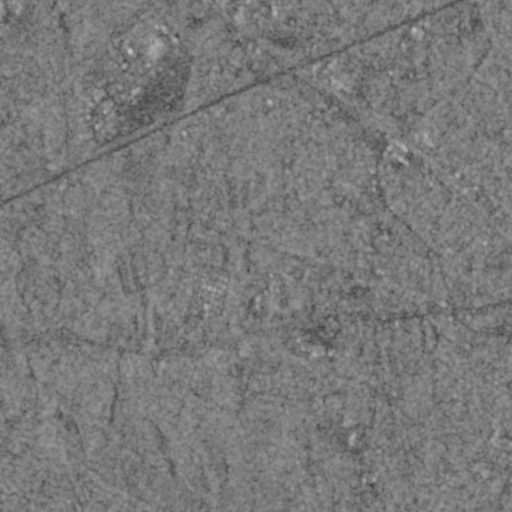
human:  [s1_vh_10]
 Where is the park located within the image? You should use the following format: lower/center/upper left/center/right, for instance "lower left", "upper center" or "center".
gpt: The park is located in the center of the image.
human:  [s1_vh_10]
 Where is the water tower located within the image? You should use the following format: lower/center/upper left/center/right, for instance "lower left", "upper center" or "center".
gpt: The water tower is located in the upper center of the image.
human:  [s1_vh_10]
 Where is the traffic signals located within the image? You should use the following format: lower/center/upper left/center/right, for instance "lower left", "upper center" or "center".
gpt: The traffic signals is located in the upper right of the image.
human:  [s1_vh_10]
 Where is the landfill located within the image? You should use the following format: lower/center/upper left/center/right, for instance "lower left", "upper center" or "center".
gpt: There is no landfill in the image.

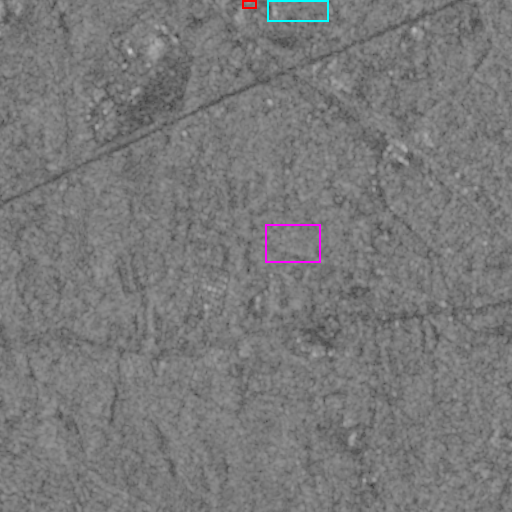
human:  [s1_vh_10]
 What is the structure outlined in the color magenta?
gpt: The structure outlined in magenta is a park.
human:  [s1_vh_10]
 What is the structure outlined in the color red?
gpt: The structure outlined in red is a power substation.
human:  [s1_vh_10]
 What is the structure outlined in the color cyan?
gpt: The structure outlined in cyan is a building.
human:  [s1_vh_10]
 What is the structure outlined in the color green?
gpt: There is no green outline.